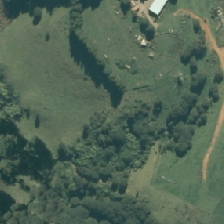
Land cover: manuka_kanuka